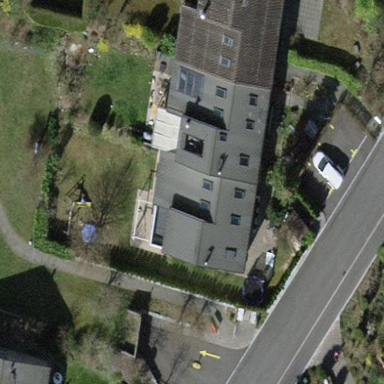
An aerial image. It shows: Terrace building.